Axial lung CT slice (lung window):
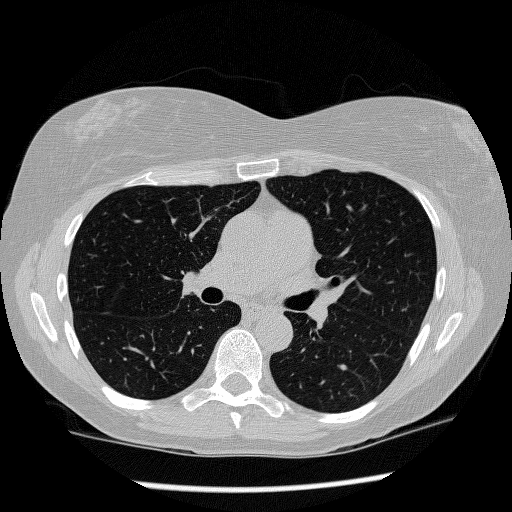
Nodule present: no